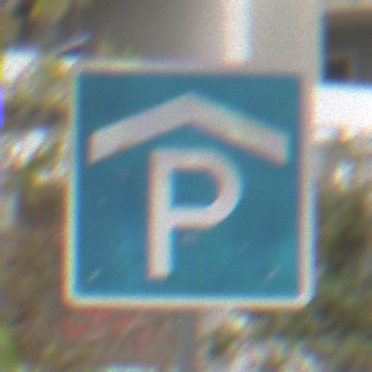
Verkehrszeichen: Parkhaus
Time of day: Midday
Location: Outdoor (Urban)
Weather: Overcast
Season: NotSpecified
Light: Natural